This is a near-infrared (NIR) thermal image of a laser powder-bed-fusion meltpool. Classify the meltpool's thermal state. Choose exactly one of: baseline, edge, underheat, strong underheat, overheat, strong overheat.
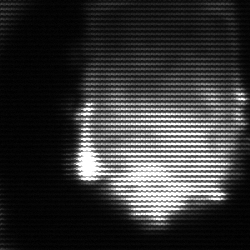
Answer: edge